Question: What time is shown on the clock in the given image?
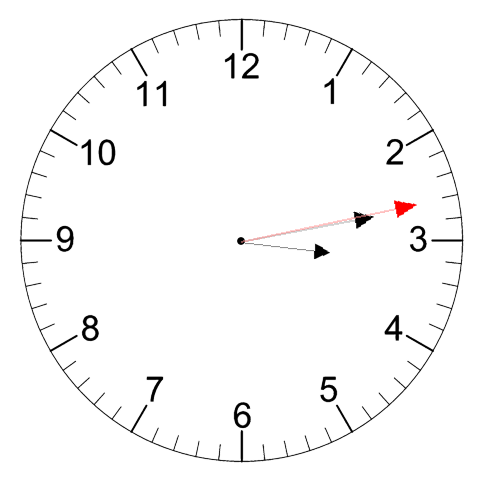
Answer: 03:13:13